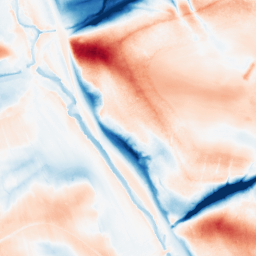
Category: classical
Decomposition family: gaussian_anisotropic
Decomposition parameters: sigma_x: 2
sigma_y: 20
Upsampling method: bicubic
Upsampling parameters: scale: 8
Upsampling scale: 8